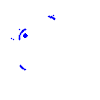
Particle: pion